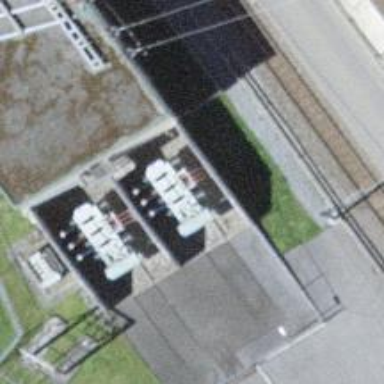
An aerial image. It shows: Outdoor transformer.